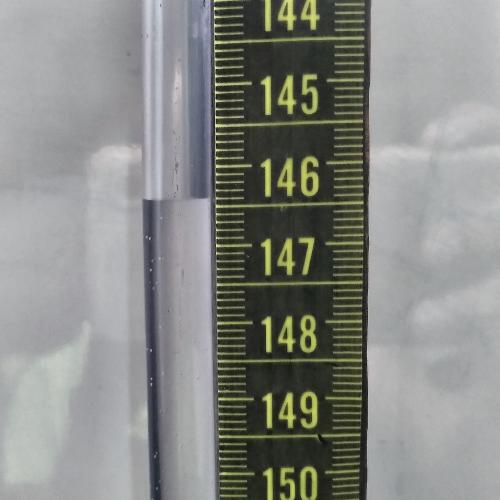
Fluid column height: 146.4 cm